Field crop: maize
Growth stage: 2
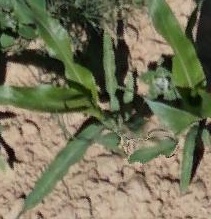
Species: maize